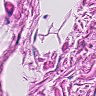
Metastatic tissue present: no